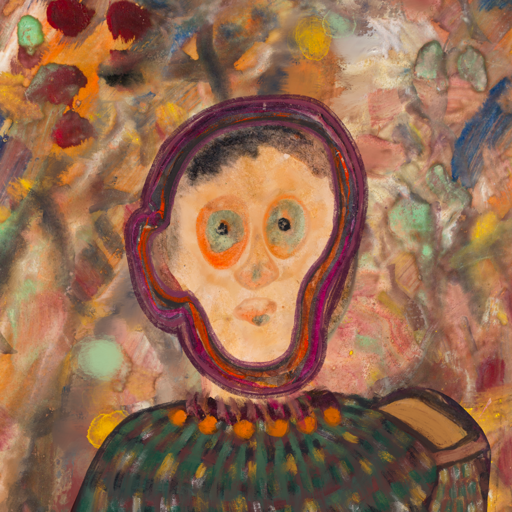
Background: Mother_And_Son_Mother, Head And Neck Front: Childish, Face Front: Childish, Bust: After_Raid, Hair Front: Hypocrite, Head Accessory: Blank, Second Necklace: Blank, Necklace: Doll, Baby: Blank